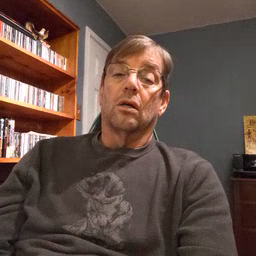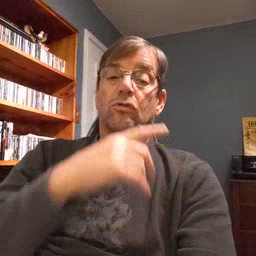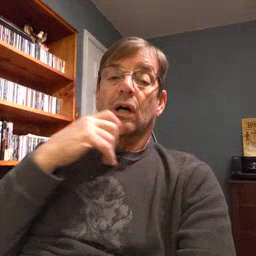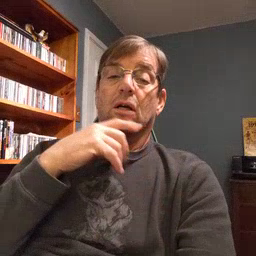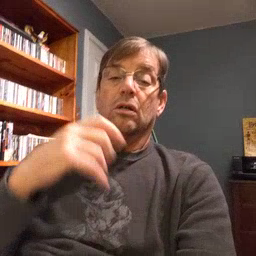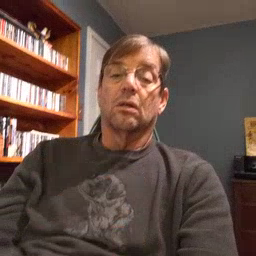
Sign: dryer